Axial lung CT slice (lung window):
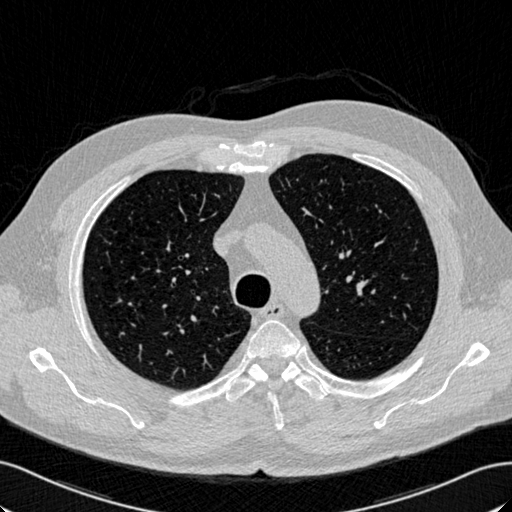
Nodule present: no